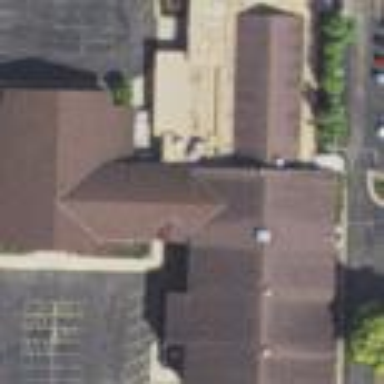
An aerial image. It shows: Building that serves as place of worship.